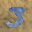
Label: 3